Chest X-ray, PA view. Patient: 62 years old, sex M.
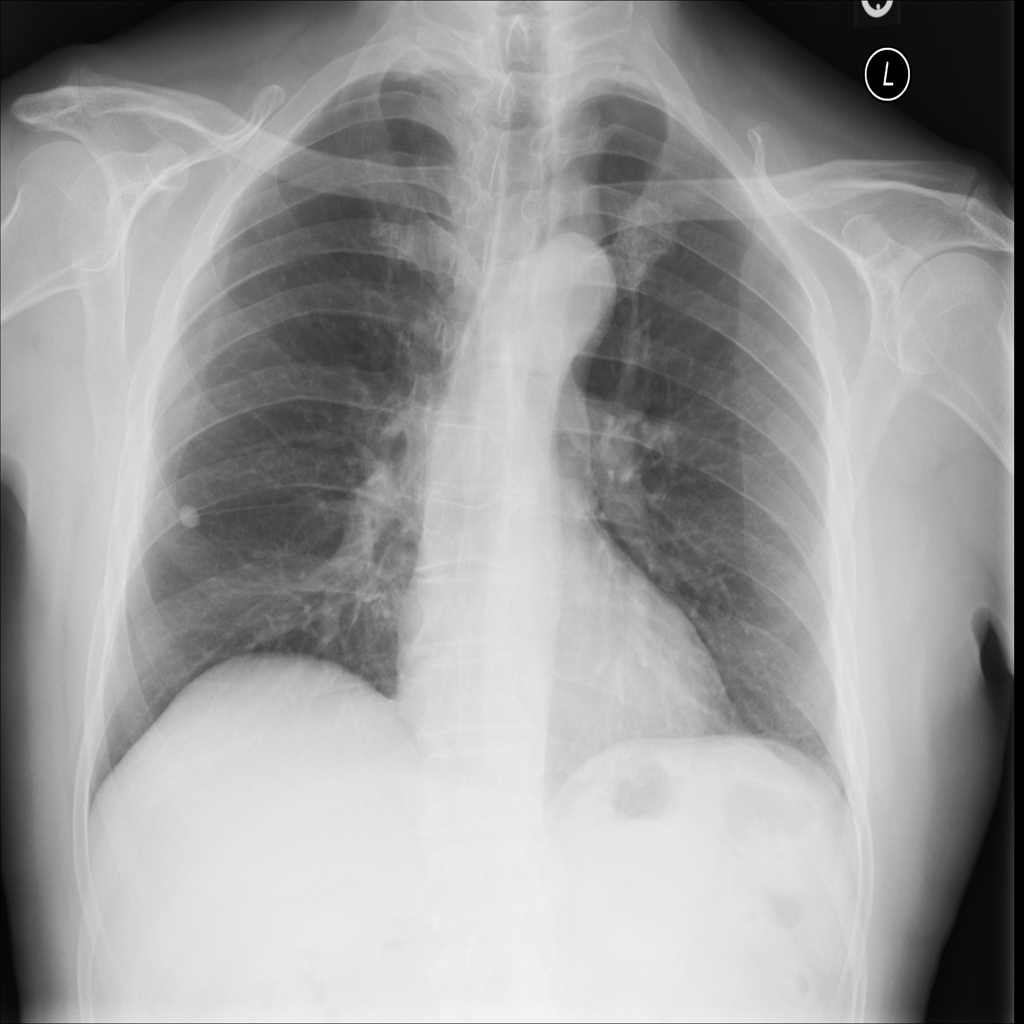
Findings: No Finding